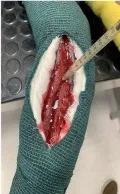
PRP application and bandage at the right tarsal and metatarsal regions in the hind limb of case 1. PRP application.
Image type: medical_photograph (other_medical_photograph)